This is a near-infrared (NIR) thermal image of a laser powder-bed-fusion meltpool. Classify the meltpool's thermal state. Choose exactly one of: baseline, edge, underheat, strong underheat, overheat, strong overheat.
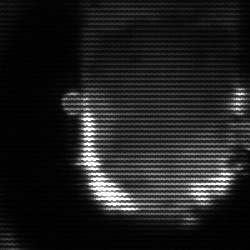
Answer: baseline